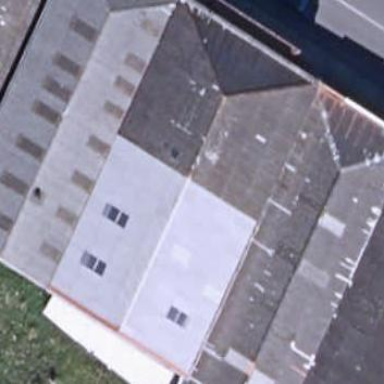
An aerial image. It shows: Industrial building.